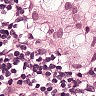
Metastatic tissue present: yes